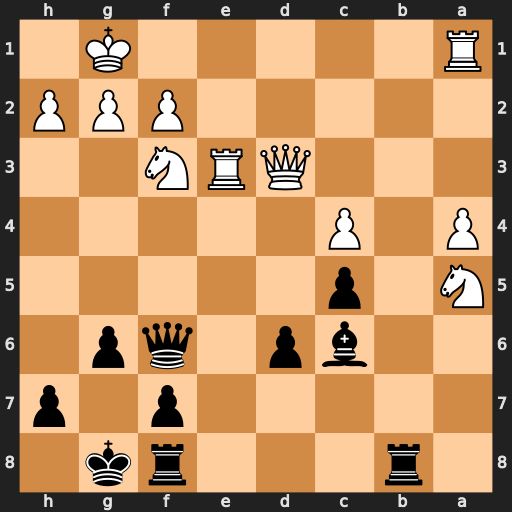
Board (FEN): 1r3rk1/5p1p/2bp1qp1/N1p5/P1P5/3QRN2/5PPP/R5K1
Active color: b
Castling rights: -
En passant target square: -
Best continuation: Qxa1+ Re1 Qxa4 Nxc6 Qxc6